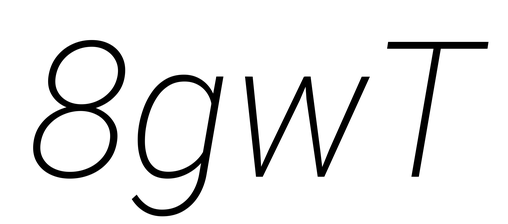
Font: Roboto-Italic_ExtraLight_Italic